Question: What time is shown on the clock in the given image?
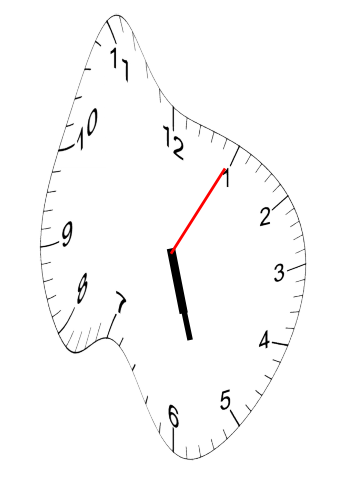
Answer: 05:27:05